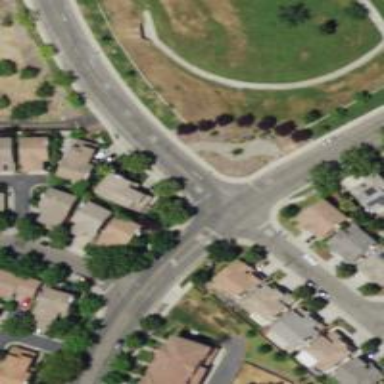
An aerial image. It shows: Road with stop sign.